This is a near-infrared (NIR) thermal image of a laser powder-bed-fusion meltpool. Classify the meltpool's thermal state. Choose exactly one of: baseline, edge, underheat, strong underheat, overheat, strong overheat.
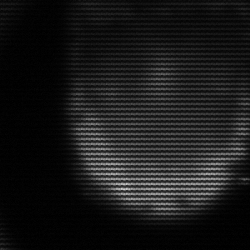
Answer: edge